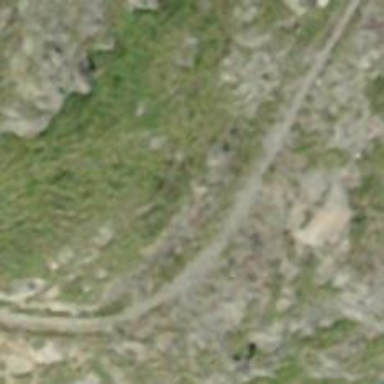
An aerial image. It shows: Path.